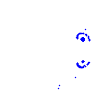
Particle: pion